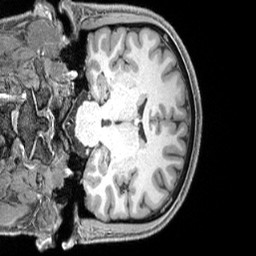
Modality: T1w
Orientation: coronal